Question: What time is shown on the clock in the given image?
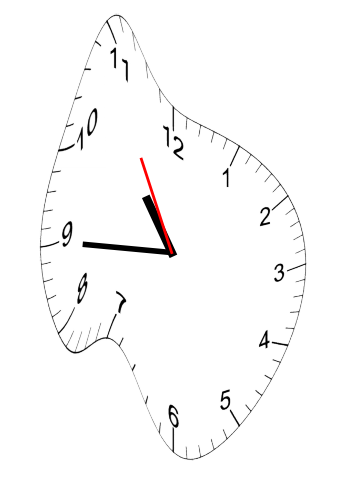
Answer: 10:44:55